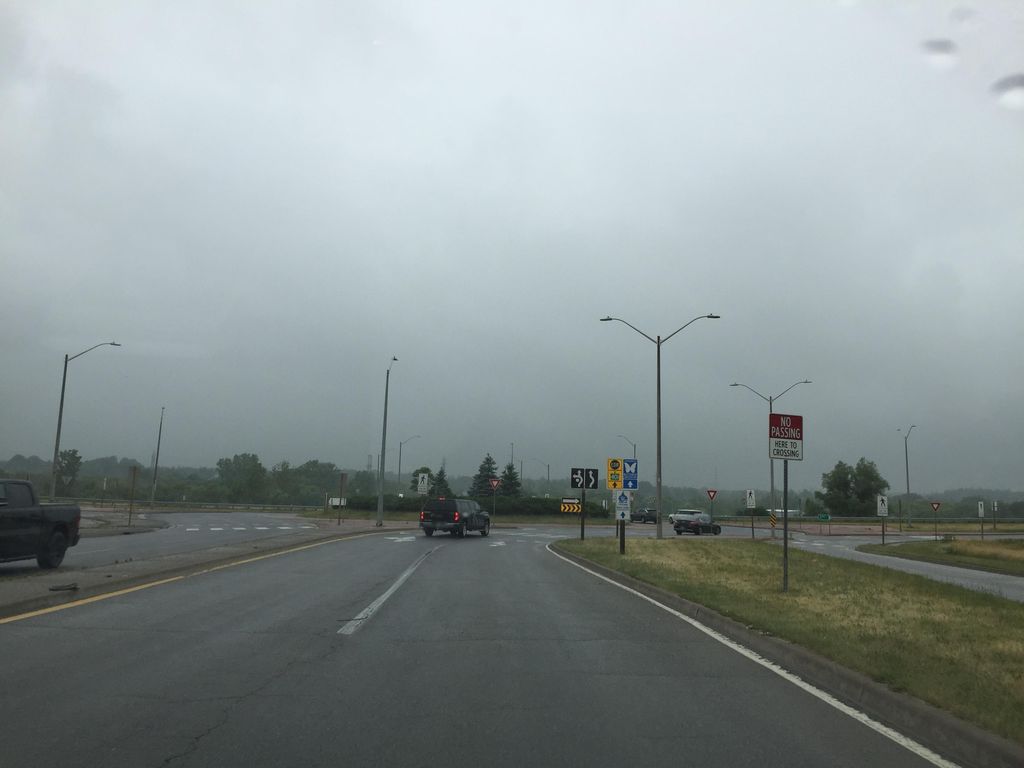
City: kitchener-waterloo